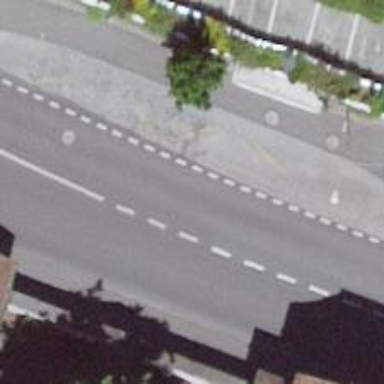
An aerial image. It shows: Secondary road with asphalt surface.